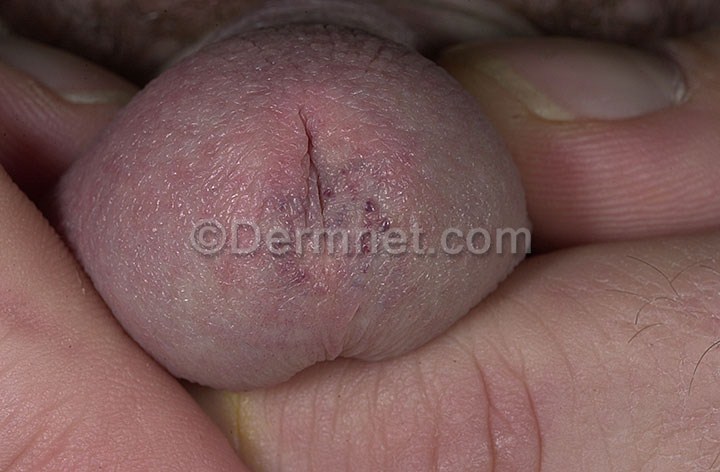
Disease: Vascular Tumors